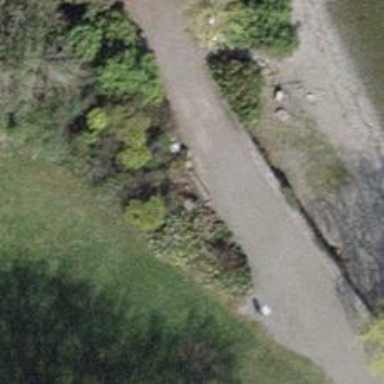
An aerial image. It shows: Bench.